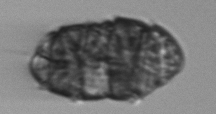
Label: Margalefidinium